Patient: sex M, age 72
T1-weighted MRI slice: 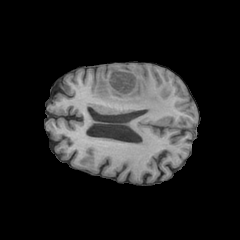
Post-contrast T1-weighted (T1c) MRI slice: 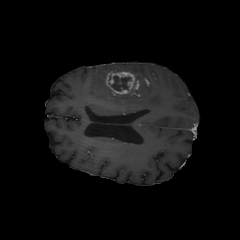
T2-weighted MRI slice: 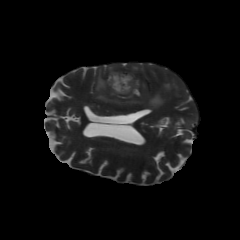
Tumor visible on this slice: yes
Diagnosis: Glioblastoma, IDH-wildtype
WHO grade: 4